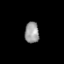
Tissue: prostate
Cell type: B cells
Senescence score: 0.735
Nuclear area (px): 297
Mean DAPI intensity: 151.859